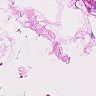
Metastatic tissue present: no